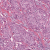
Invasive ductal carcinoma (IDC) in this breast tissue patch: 1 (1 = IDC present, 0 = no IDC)